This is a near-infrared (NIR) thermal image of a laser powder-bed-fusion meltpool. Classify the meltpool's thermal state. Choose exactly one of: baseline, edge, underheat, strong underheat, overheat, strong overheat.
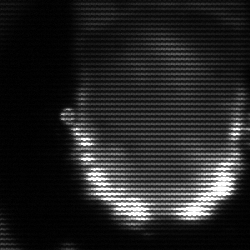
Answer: baseline